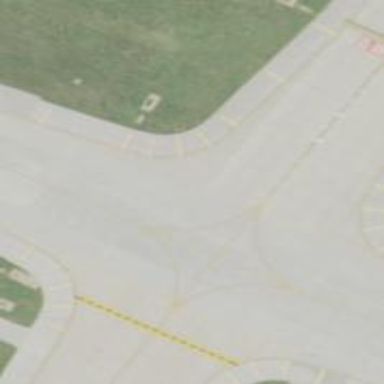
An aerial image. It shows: View of taxiway at the airport.